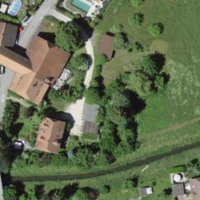
EUNIS habitat code: 55
Species observed at this site:
Agrimonia eupatoria